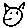
Label: cat